Question: I was trying to create a checkbox for images where if we have multiple images I can select 3 or 4 images before proceeding ahead. I have seen this kind of thing but I don't know how to create the same using jquery.
For example in this image I would like to give an option that if some one clicks on the image it gets selected. User can select multiple images like this. Is it possible using jquery? or is there a plugin which can help me to achieve this.

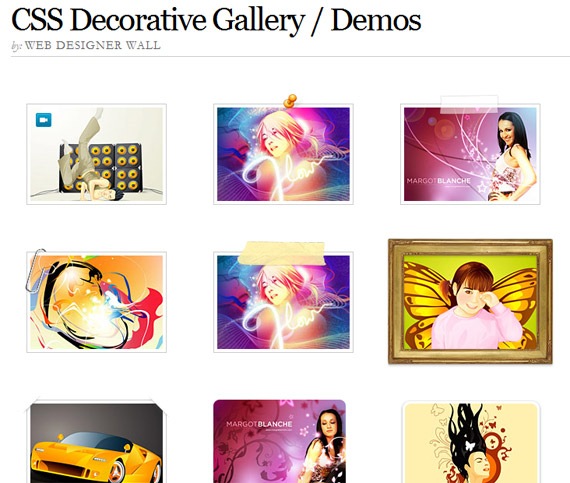
Answer: This may be sufficient for your needs. Of course you can edit the script and css to be styled how you like:
'''
$('.image-checkbox-container img').live('click', function(){
if(!$(this).prev('input[type="checkbox"]').prop('checked')){
$(this).prev('input[type="checkbox"]').prop('checked', true).attr('checked','checked');
this.style.border = '4px solid #38A';
this.style.margin =' 0';
}else{
$(this).prev('input[type="checkbox"]').prop('checked', false).removeAttr('checked');
this.style.border = '0';
this.style.margin = '4px';
}
});
'''
CSS:
'''
.image-checkbox-container input[type="checkbox"]{
display: none;
}
.image-checkbox-container img{
border: 0;
margin: 4px;
}
'''
<URL>